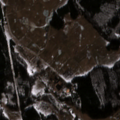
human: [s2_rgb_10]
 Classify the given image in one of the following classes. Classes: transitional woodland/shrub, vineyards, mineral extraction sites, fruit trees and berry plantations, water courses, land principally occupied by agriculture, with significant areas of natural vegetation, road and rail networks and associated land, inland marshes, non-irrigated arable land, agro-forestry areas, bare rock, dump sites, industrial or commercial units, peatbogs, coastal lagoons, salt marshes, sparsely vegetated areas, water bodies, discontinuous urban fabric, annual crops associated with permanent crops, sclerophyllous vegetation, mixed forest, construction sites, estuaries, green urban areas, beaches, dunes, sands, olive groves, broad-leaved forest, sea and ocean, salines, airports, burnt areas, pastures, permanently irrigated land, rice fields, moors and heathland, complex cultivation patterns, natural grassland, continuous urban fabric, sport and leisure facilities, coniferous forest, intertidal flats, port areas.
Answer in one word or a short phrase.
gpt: non-irrigated arable land, complex cultivation patterns, coniferous forest, mixed forest